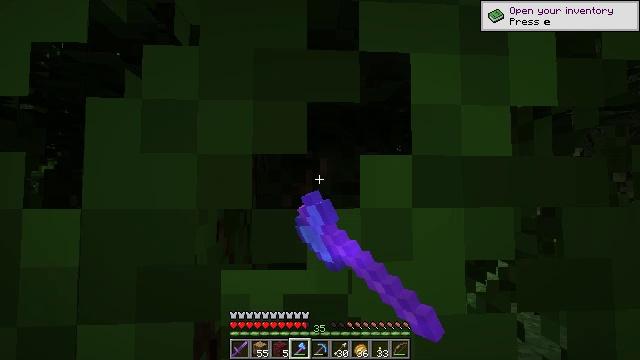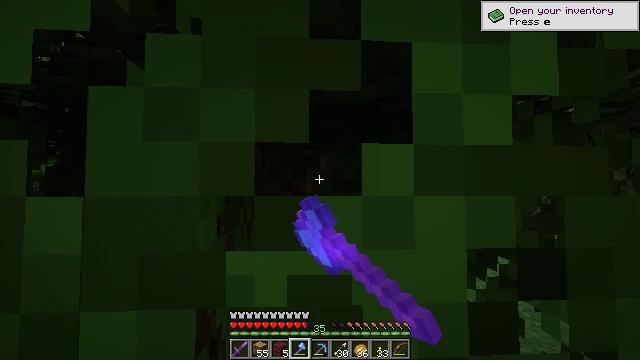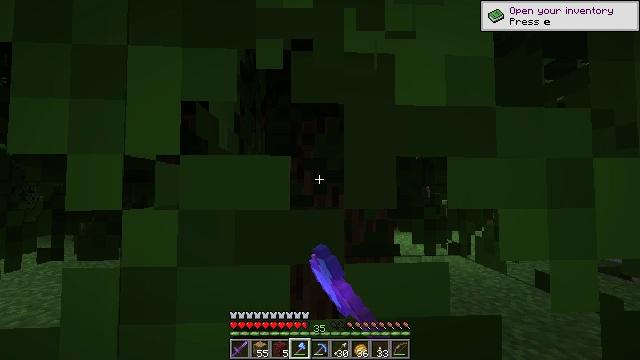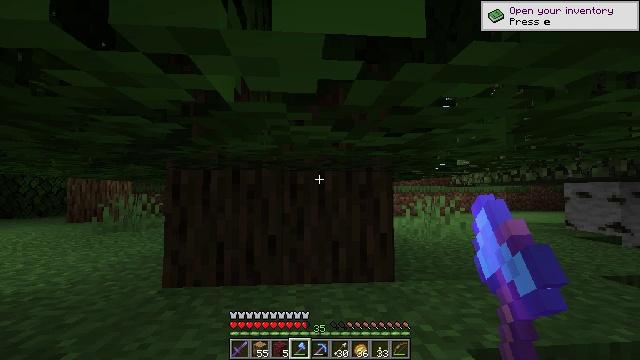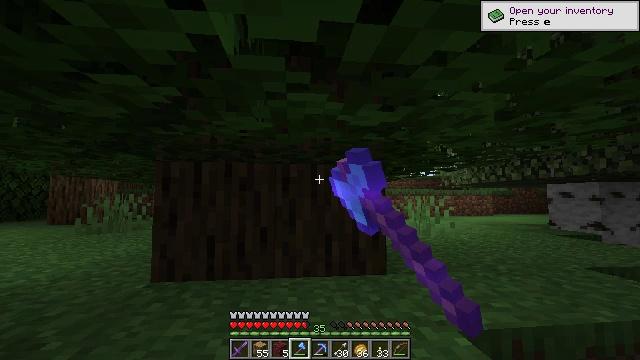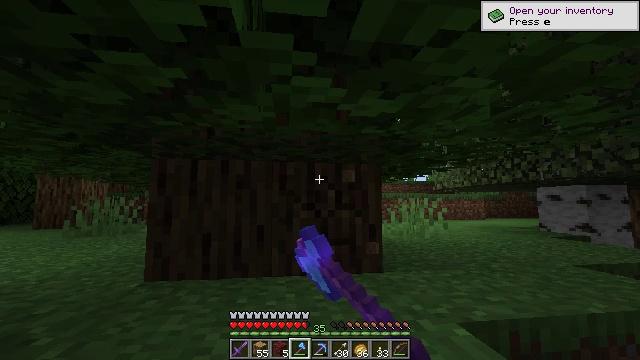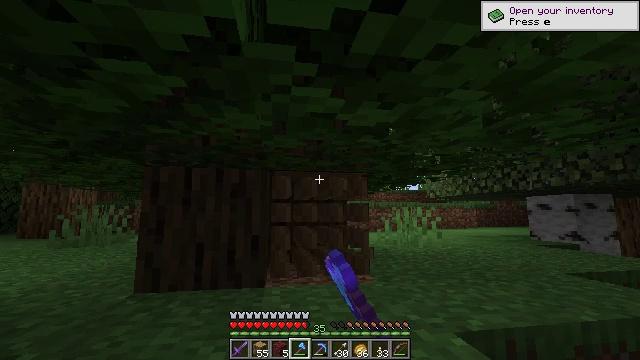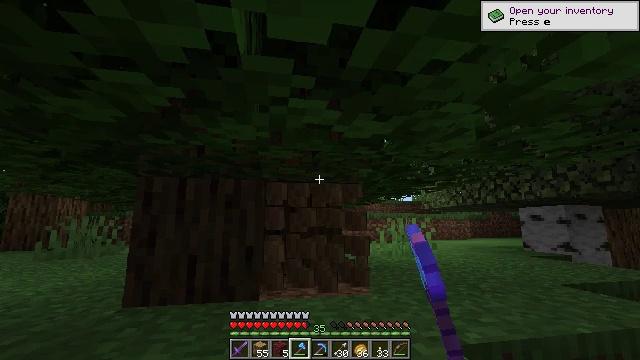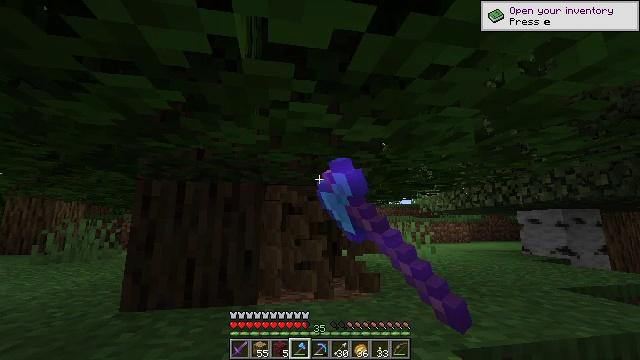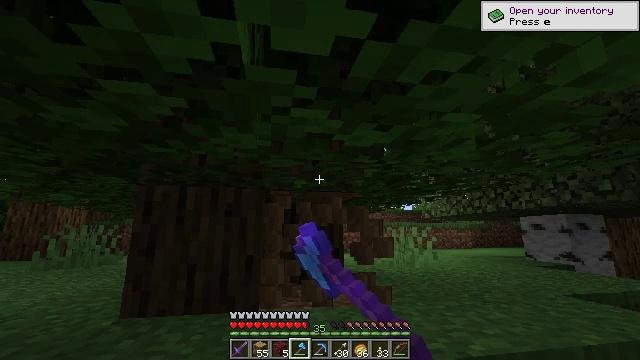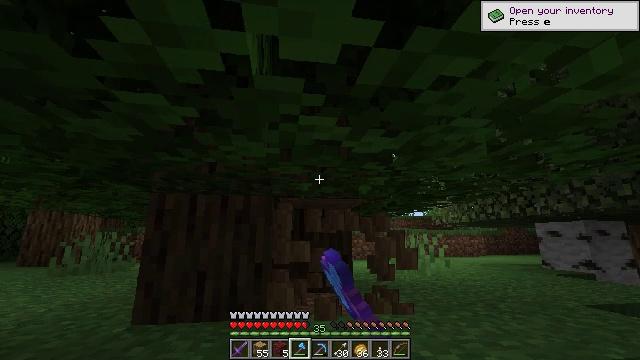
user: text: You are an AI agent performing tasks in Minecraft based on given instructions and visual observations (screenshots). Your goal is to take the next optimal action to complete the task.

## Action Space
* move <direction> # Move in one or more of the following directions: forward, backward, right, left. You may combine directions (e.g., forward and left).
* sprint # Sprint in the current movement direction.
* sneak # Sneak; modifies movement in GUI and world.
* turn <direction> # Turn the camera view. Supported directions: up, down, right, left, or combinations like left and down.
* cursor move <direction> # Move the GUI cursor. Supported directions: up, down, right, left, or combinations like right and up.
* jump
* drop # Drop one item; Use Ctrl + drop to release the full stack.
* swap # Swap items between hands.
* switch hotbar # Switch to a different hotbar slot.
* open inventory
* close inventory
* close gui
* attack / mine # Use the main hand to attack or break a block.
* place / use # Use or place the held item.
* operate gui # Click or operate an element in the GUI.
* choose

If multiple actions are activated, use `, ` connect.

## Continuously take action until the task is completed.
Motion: motion action
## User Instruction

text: Cut down the tree and harvest oak logs.
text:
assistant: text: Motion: attack / mine
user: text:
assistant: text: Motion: attack / mine
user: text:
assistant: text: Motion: turn right, attack / mine
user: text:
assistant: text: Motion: turn right and up, attack / mine
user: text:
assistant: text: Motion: turn right and up, attack / mine
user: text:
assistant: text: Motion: turn right and up, attack / mine
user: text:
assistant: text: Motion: turn right and up, attack / mine
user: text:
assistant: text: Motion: attack / mine
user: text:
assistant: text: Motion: turn up, attack / mine
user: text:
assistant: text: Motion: turn left and up, attack / mine
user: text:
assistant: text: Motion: attack / mine